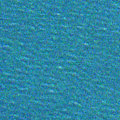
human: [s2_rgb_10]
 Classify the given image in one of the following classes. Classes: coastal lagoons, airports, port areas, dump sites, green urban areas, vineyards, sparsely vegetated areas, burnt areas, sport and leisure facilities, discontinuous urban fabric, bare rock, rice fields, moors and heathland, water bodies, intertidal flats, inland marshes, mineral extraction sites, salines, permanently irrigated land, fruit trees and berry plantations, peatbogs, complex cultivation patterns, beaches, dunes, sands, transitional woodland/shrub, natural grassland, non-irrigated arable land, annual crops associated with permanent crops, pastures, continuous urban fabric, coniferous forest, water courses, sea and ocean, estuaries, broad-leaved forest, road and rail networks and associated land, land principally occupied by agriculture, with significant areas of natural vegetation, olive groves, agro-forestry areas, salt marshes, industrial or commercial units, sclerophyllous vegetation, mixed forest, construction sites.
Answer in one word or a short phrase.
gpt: sea and ocean